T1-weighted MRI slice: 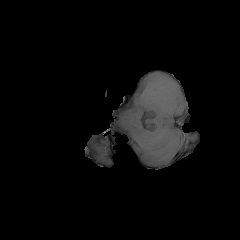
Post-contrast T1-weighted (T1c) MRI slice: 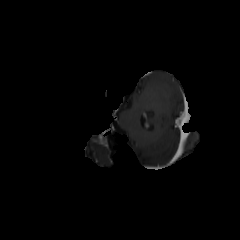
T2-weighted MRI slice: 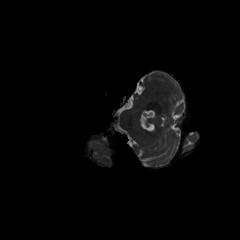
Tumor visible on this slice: no